Question: I am just new to WPF and I am having problems displaying my record. It seems that my records are "shy" when it comes to displaying them, even though I have all my records already.
Code for my App.xaml.cs:
'''
protected override void OnStartup(StartupEventArgs e)
{
base.OnStartup(e);
Window1 window = new Window1();
var viewModel = new Window1ViewModel();
window.PHGrid.ItemsSource = viewModel.ViewModels;
window.Show();
}
'''
Code for Window1ViewModel:
'''
public class Window1ViewModel : ViewModelBase
{
private readonly DAPHContrib _contribRepository;
private ObservableCollection<ViewModelBase> _viewModelBases;
public ObservableCollection<ViewModelBase> ViewModels
{
get
{
if (_viewModelBases == null)
{
_viewModelBases = new ObservableCollection<ViewModelBase>();
}
return _viewModelBases;
}
}
public Window1ViewModel()
{
_contribRepository = new DAPHContrib();
//Create instance of our view model to add it in our collection
PHContribViewModel viewModel = new PHContribViewModel(_contribRepository);
ViewModels.Add(viewModel);
}
}
'''
Here's my Window1.xaml :
'''
<Window x:Class="Wabby_App.Views.Window1"
xmlns="http://schemas.microsoft.com/winfx/2006/xaml/presentation"
xmlns:x="http://schemas.microsoft.com/winfx/2006/xaml"
xmlns:vm="clr-namespace:Wabby_App.ViewModels"
xmlns:v="clr-namespace:Wabby_App.Views"
Title="Utos ng mahal ko"
Height="300"
Width="300">
<Grid>
<DataGrid
AutoGenerateColumns="True"
Height="200"
HorizontalAlignment="Center"
Name="PHGrid"
VerticalAlignment="Center"
Width="200"
ItemsSource="{Binding ViewModels}"/>
</Grid>
'''
Output:

Hope you can help me with this.
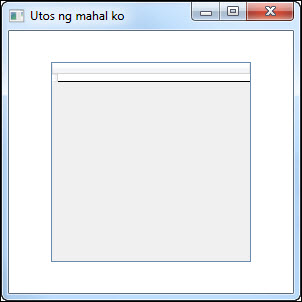
Answer: based on your comments you have view models collection ('ObservableCollection<ViewModelBase>')
and inside each of these view model base instances ('PHContribViewModel') you have another collection 'ObservableCollection<PHContrib_Entity>'.
Hence you have two levels of nested collections and one datagrid to map. This wont work as it is. For this you would need to flatten this 2 level hierarchy of collections into one list of type 'ObservableCollection<PHContrib_Entity>'.
Use LINQ to do that...
'''
protected override void OnStartup(StartupEventArgs e) {
base.OnStartup(e);
Window1 window = new Window1();
var viewModel = new Window1ViewModel();
window.PHGrid.ItemsSource
= viewModel.ViewModels.SelectMany(vm => vm.PHContribEntities).ToList();
window.Show();
}
'''
Let me know if this helps...